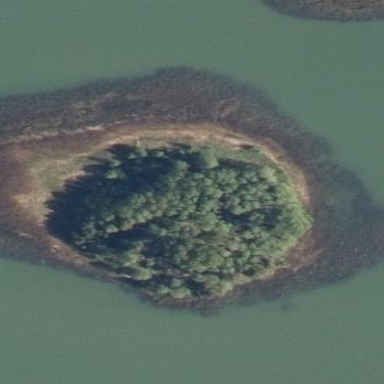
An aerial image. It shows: Islet located along the natural coastline.